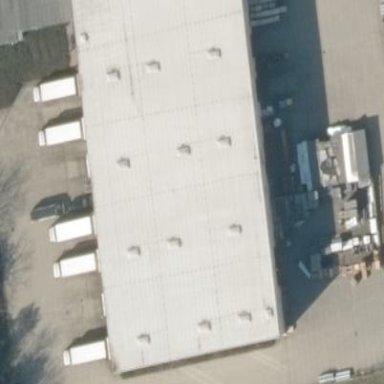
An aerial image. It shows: Commercial building.